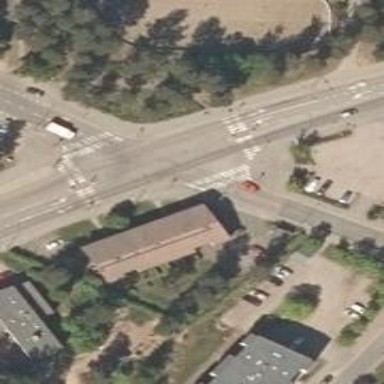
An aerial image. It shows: Cycleway with zebra markings on the asphalt surface indicating crossing.